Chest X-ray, AP view. Patient: 54 years old, sex F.
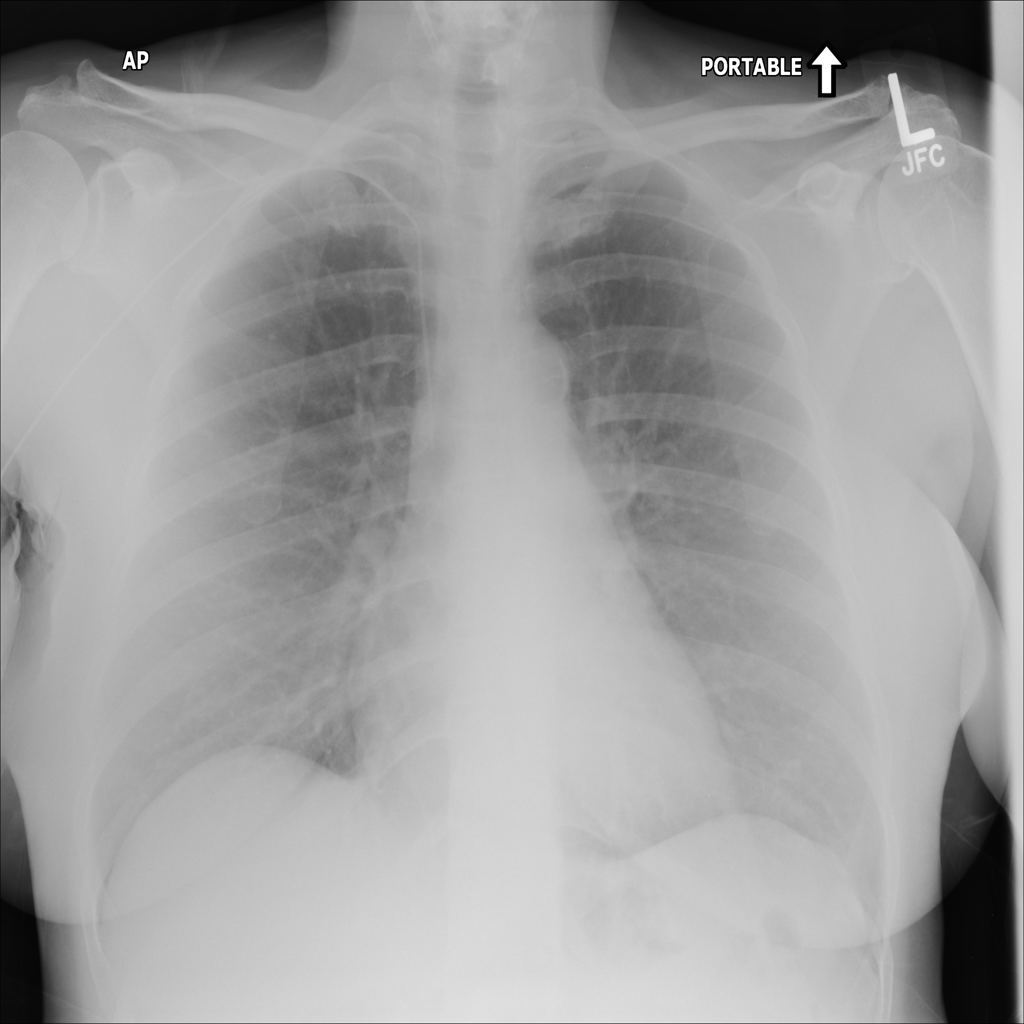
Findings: No Finding